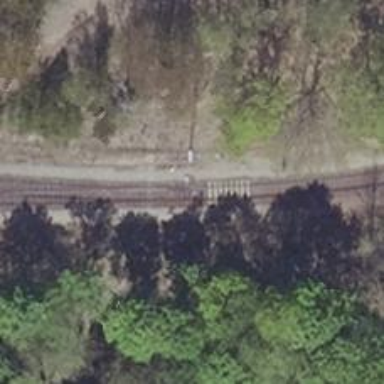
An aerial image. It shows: Railway switch.